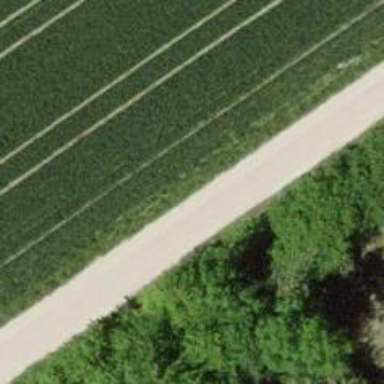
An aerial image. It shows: Gravel track with grade3 tracktype.